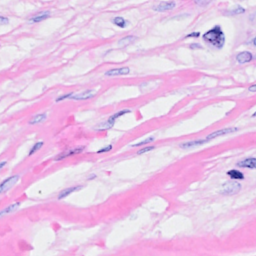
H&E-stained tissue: Breast